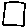
Label: square